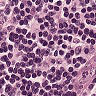
Metastatic tissue present: no